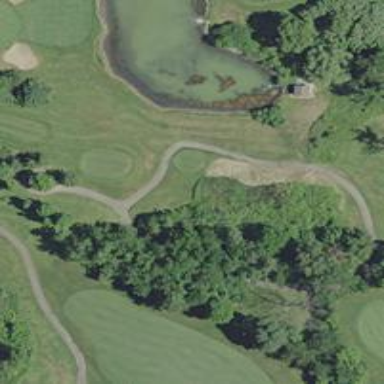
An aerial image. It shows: Path for golf carts.